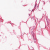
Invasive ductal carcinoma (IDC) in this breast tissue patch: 0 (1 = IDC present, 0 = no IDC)